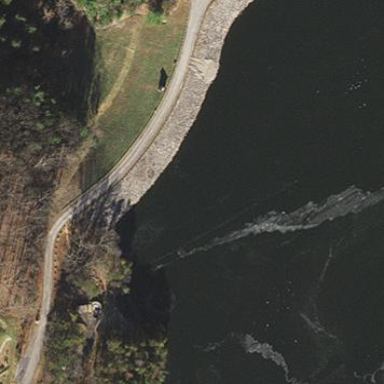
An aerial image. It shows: Earth dam across waterway.